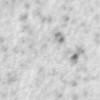
Label: no_change